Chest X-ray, PA view. Patient: 57 years old, sex F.
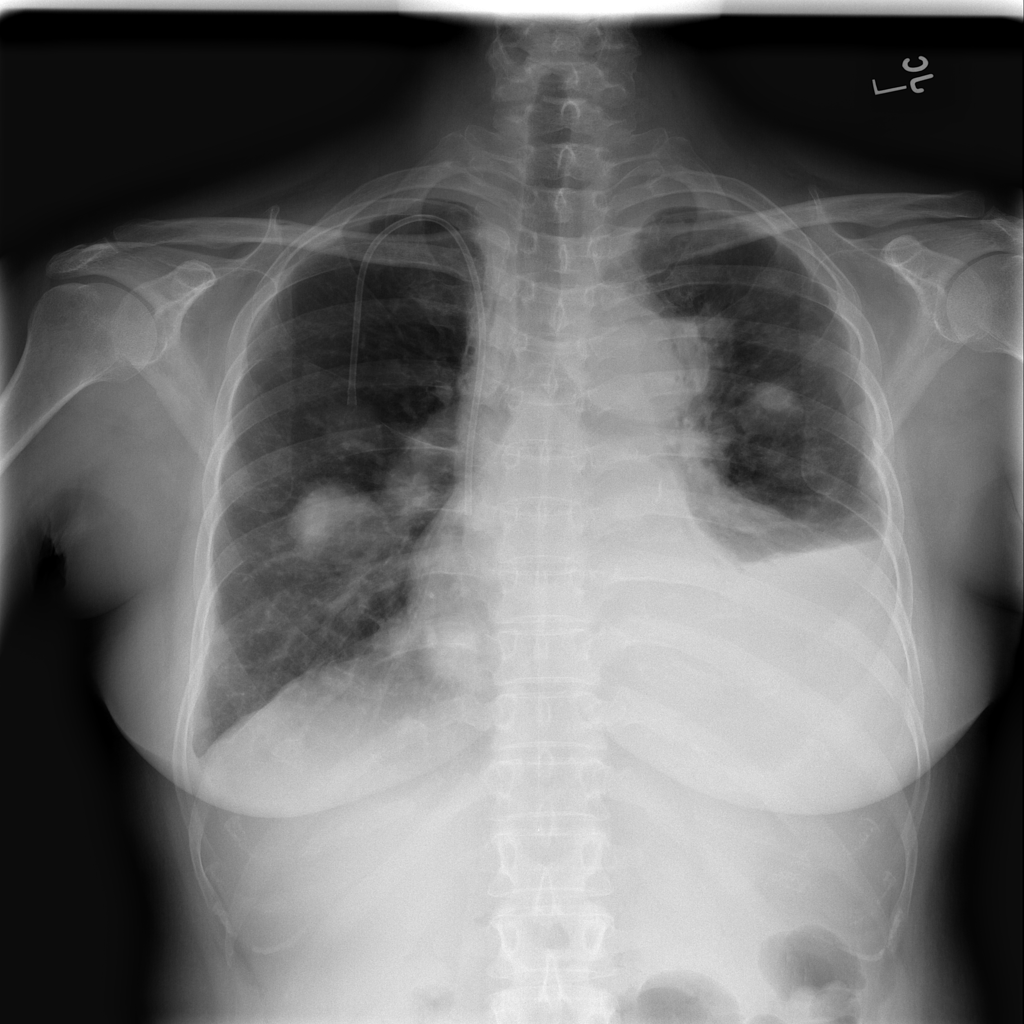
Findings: Atelectasis, Consolidation, Effusion